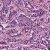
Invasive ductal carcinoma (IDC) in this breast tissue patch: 1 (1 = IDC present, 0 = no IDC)